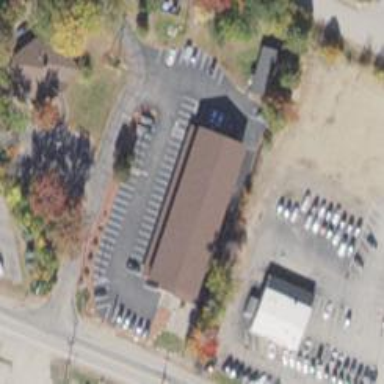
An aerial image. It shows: Public building.